Field crop: maize
Growth stage: 2
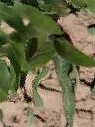
Species: maize